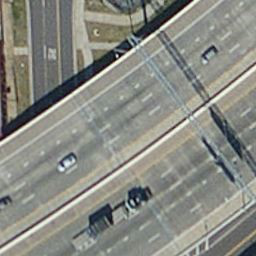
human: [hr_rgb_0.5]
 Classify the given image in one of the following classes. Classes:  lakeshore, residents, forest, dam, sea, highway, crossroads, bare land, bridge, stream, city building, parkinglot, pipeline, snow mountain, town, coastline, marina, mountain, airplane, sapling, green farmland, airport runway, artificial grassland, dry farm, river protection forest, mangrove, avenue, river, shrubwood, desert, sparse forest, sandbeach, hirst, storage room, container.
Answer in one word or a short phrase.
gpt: highway